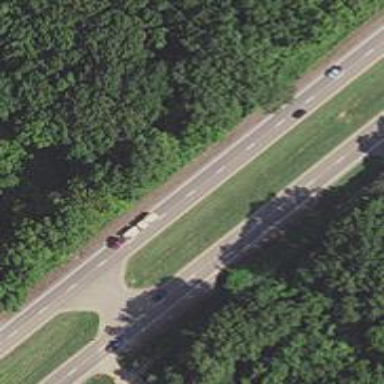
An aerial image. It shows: Trunk highway with dual carriageway.